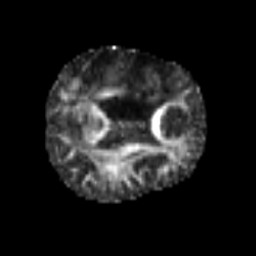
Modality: FA
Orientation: axial
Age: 68
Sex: male
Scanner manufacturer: siemens
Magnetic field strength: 3 T
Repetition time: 6.1 s
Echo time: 0.101 s